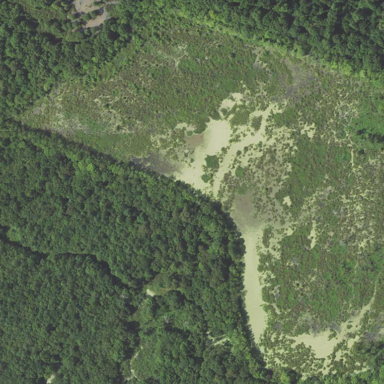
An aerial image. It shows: Bog wetland area.